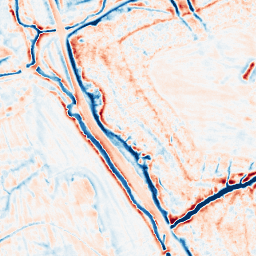
Category: edge_preserving
Decomposition family: bilateral
Decomposition parameters: d: 15
sigma_color: 150
sigma_space: 100
Upsampling method: sinc_hamming
Upsampling parameters: scale: 2
kernel_size: 4
Upsampling scale: 2